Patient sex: M
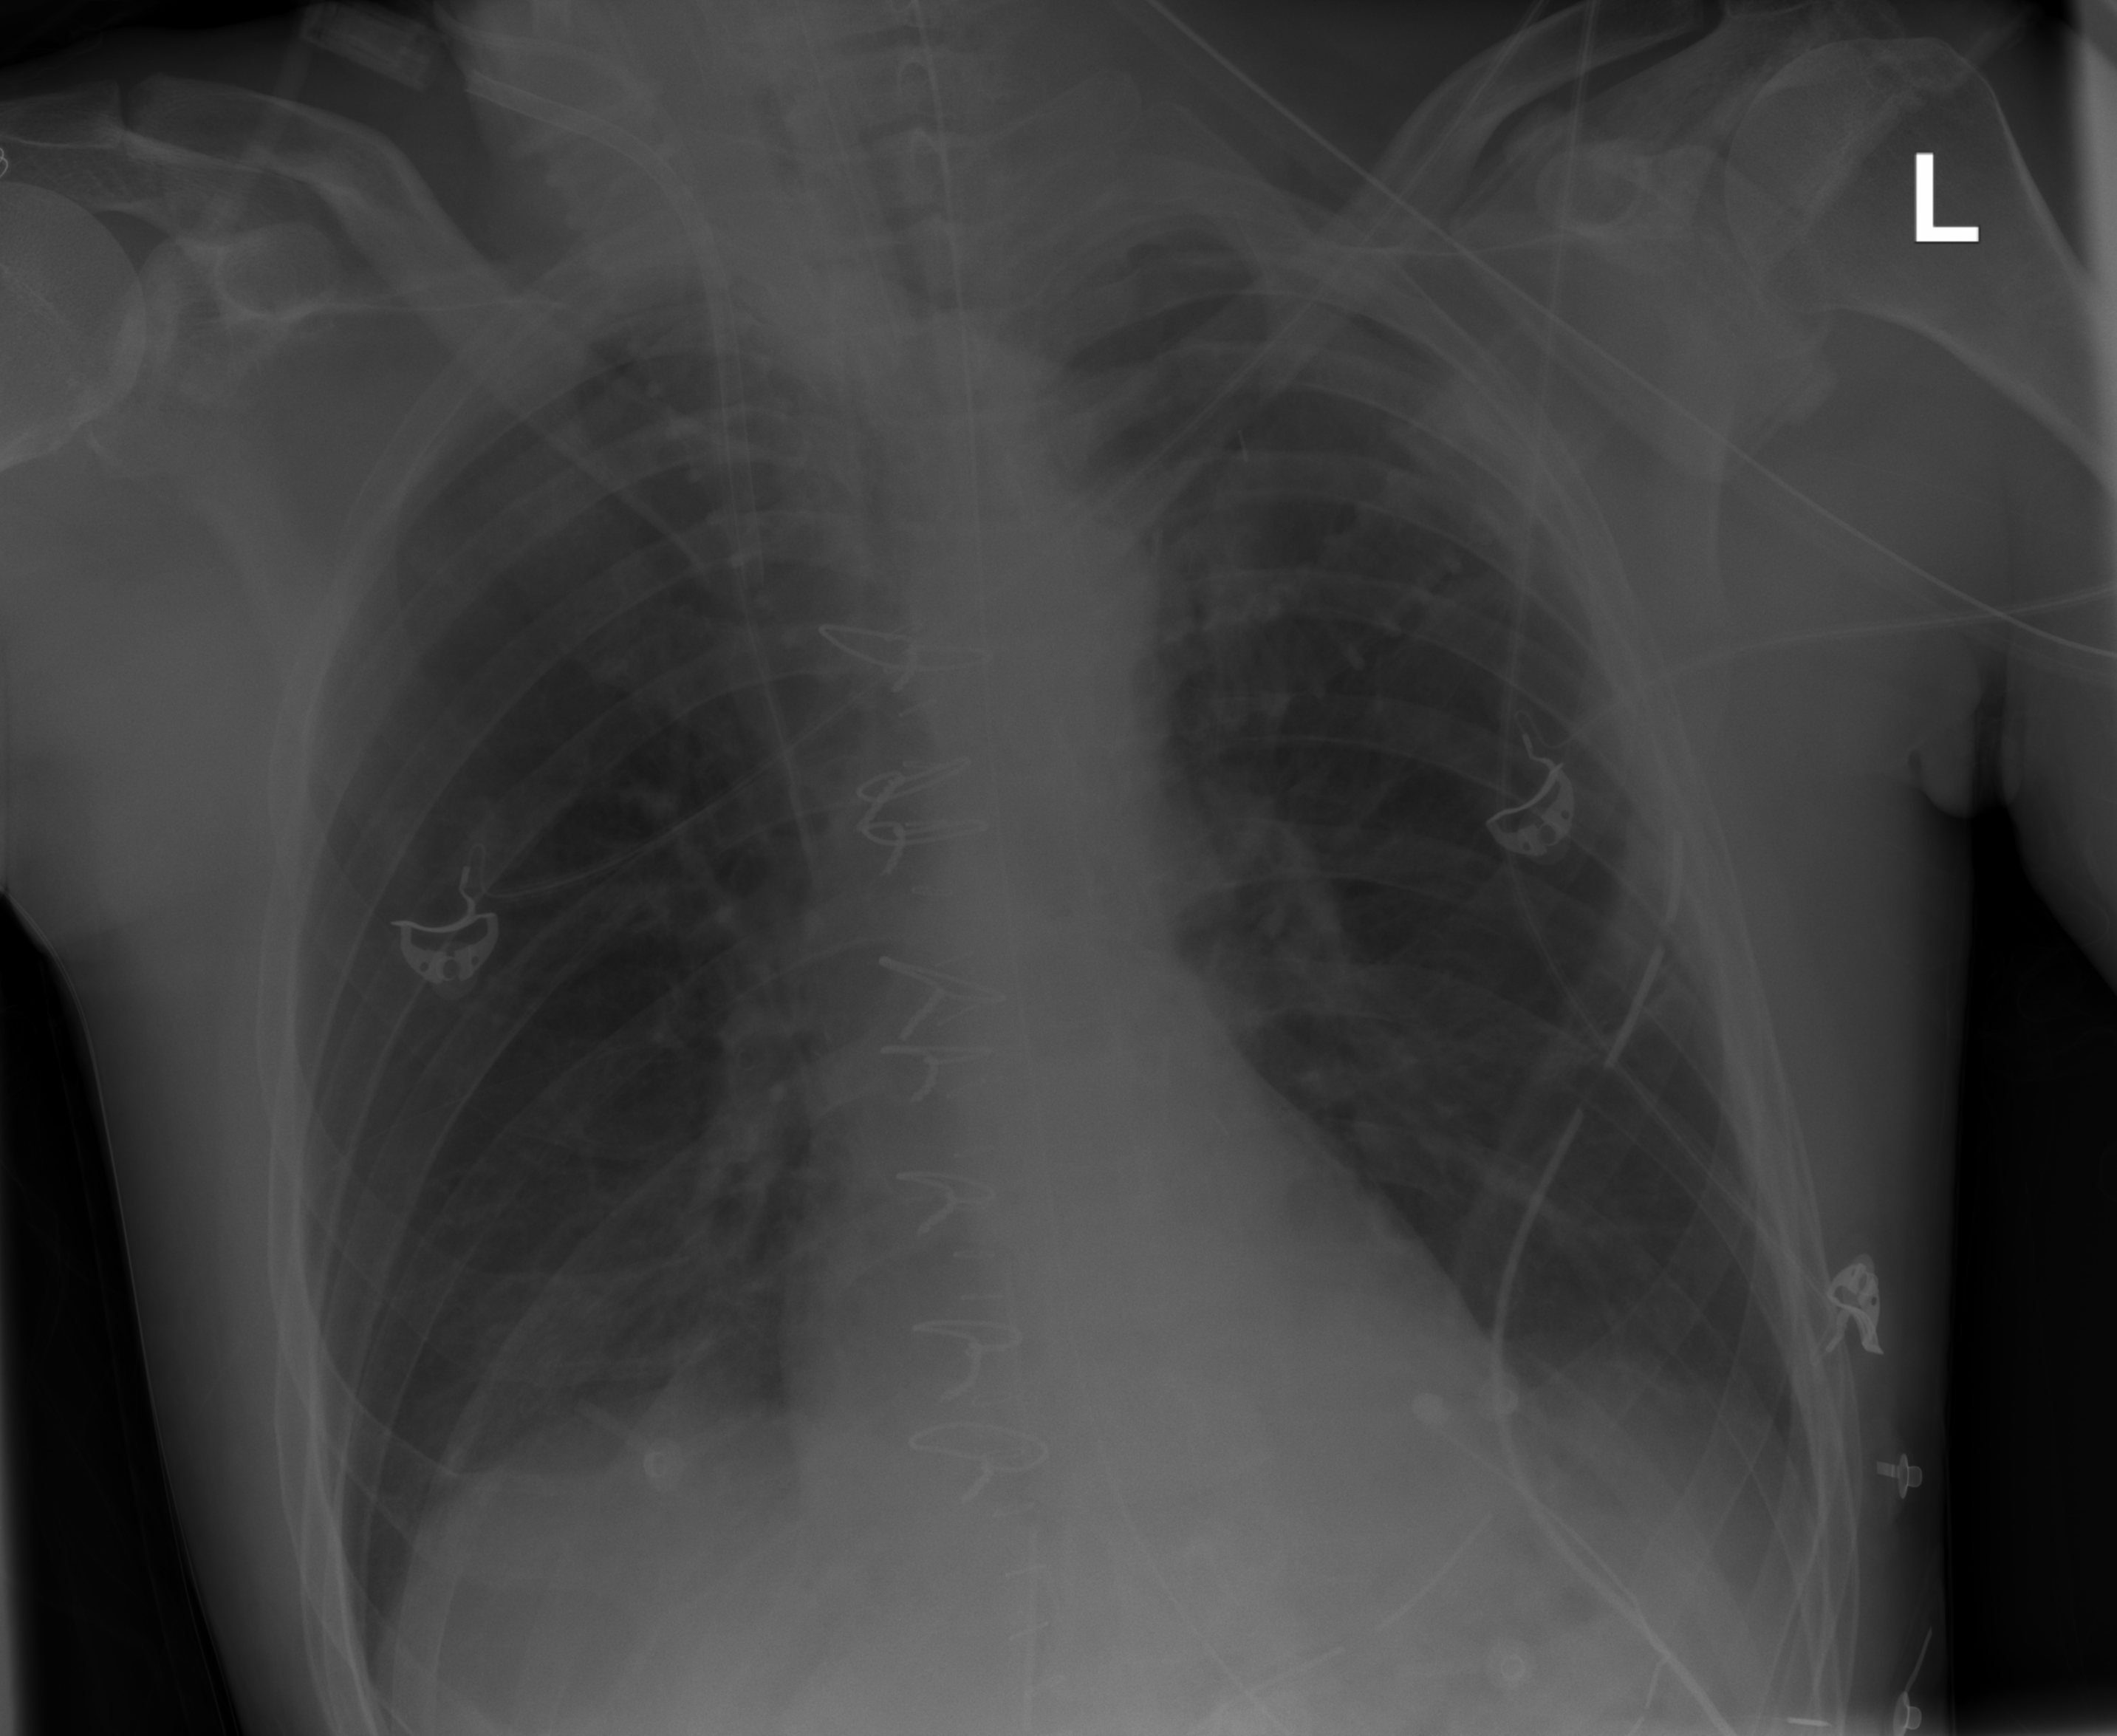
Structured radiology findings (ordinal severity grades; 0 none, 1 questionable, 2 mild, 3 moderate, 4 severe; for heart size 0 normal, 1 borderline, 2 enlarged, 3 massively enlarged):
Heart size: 0
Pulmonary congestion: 0
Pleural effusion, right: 0
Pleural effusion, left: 0
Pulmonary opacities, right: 0
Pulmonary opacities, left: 0
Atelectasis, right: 0
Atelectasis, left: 0